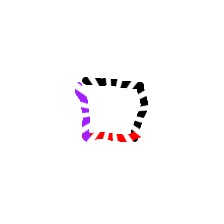
Shape: square